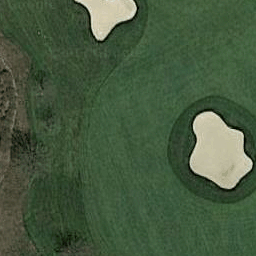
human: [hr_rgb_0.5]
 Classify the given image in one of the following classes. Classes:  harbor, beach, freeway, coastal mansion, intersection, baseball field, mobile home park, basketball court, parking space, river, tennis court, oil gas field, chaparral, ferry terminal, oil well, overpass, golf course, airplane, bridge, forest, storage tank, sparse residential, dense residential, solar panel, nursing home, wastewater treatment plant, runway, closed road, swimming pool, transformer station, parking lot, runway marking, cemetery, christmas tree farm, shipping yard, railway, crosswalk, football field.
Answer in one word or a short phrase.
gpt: golf course